七年级 · 度量几何学
, 三条直线相交于点 $O$. 若 $\angle 1=40^{\circ}, \angle 2=55^{\circ}$, 则 $\angle 3$ 的度数是 \$ \qquad \$

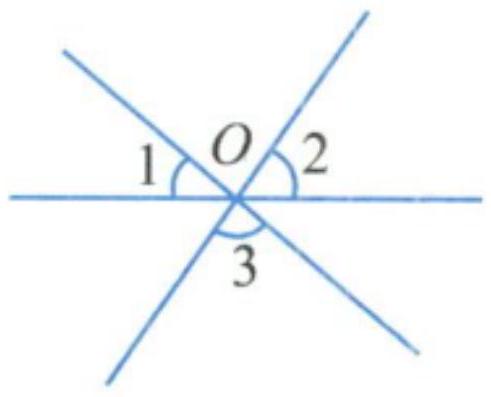
答案: 5^{\circ}$
解析:

【分析】

本题考查了邻补角, 对顶角, 主要考查学生的计算能力.

根据邻补角得出 $\angle A O B=180^{\circ}-\angle 1-\angle 2$, 再根据对顶角相等求出 $\angle 3=\angle A O B$, 代入求出即可.

【解答】

解: 如图所示